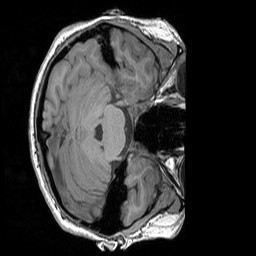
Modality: T1w
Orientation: axial
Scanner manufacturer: siemens
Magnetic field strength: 3 T
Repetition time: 1.83 s
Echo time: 0.00303 s